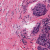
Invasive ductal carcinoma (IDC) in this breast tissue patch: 0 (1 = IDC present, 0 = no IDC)